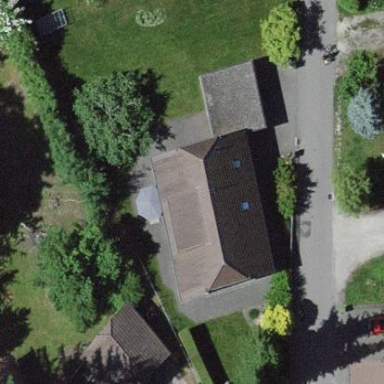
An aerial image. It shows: Residential building.